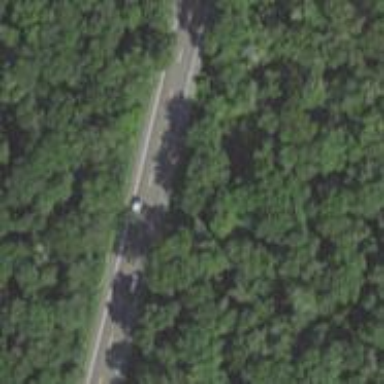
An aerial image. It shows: Asphalt road classified as primary highway.